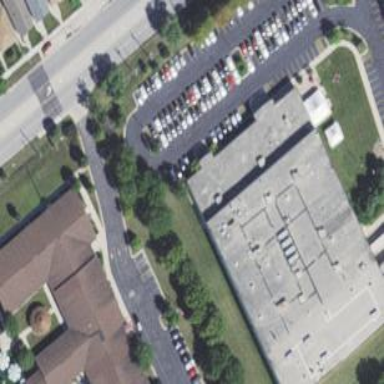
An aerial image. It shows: Industrial building housing bakery.